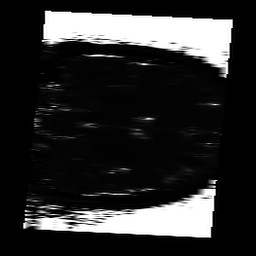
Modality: T2map
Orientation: coronal
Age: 36
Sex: male
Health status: ill